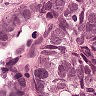
Metastatic tissue present: yes